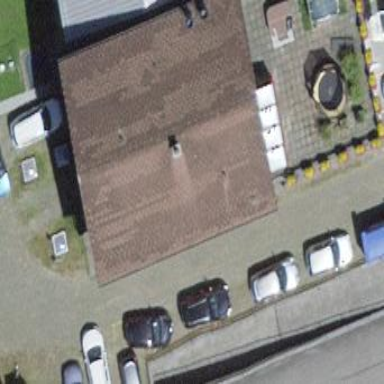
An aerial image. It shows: Industrial building.